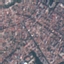
Label: Residential